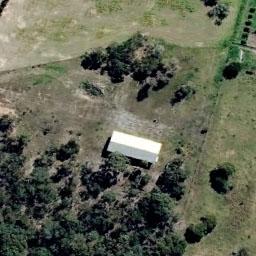
Label: residential